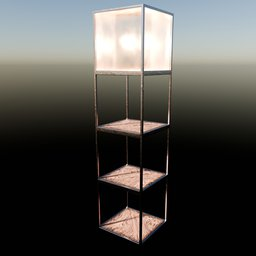
Label: lighting